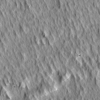
Label: not_dusty